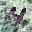
Label: 4